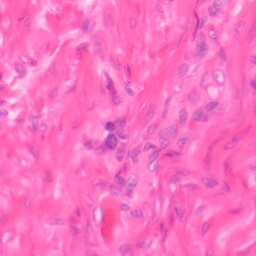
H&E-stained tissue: Colon